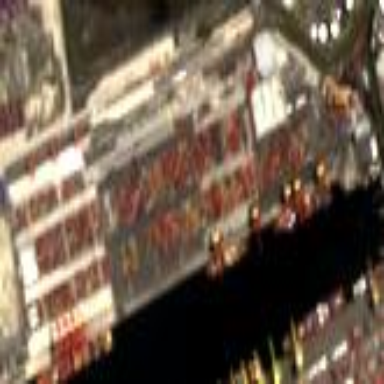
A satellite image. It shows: Industrial area designated as container terminal.